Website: apple-inc
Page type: customer-info-address
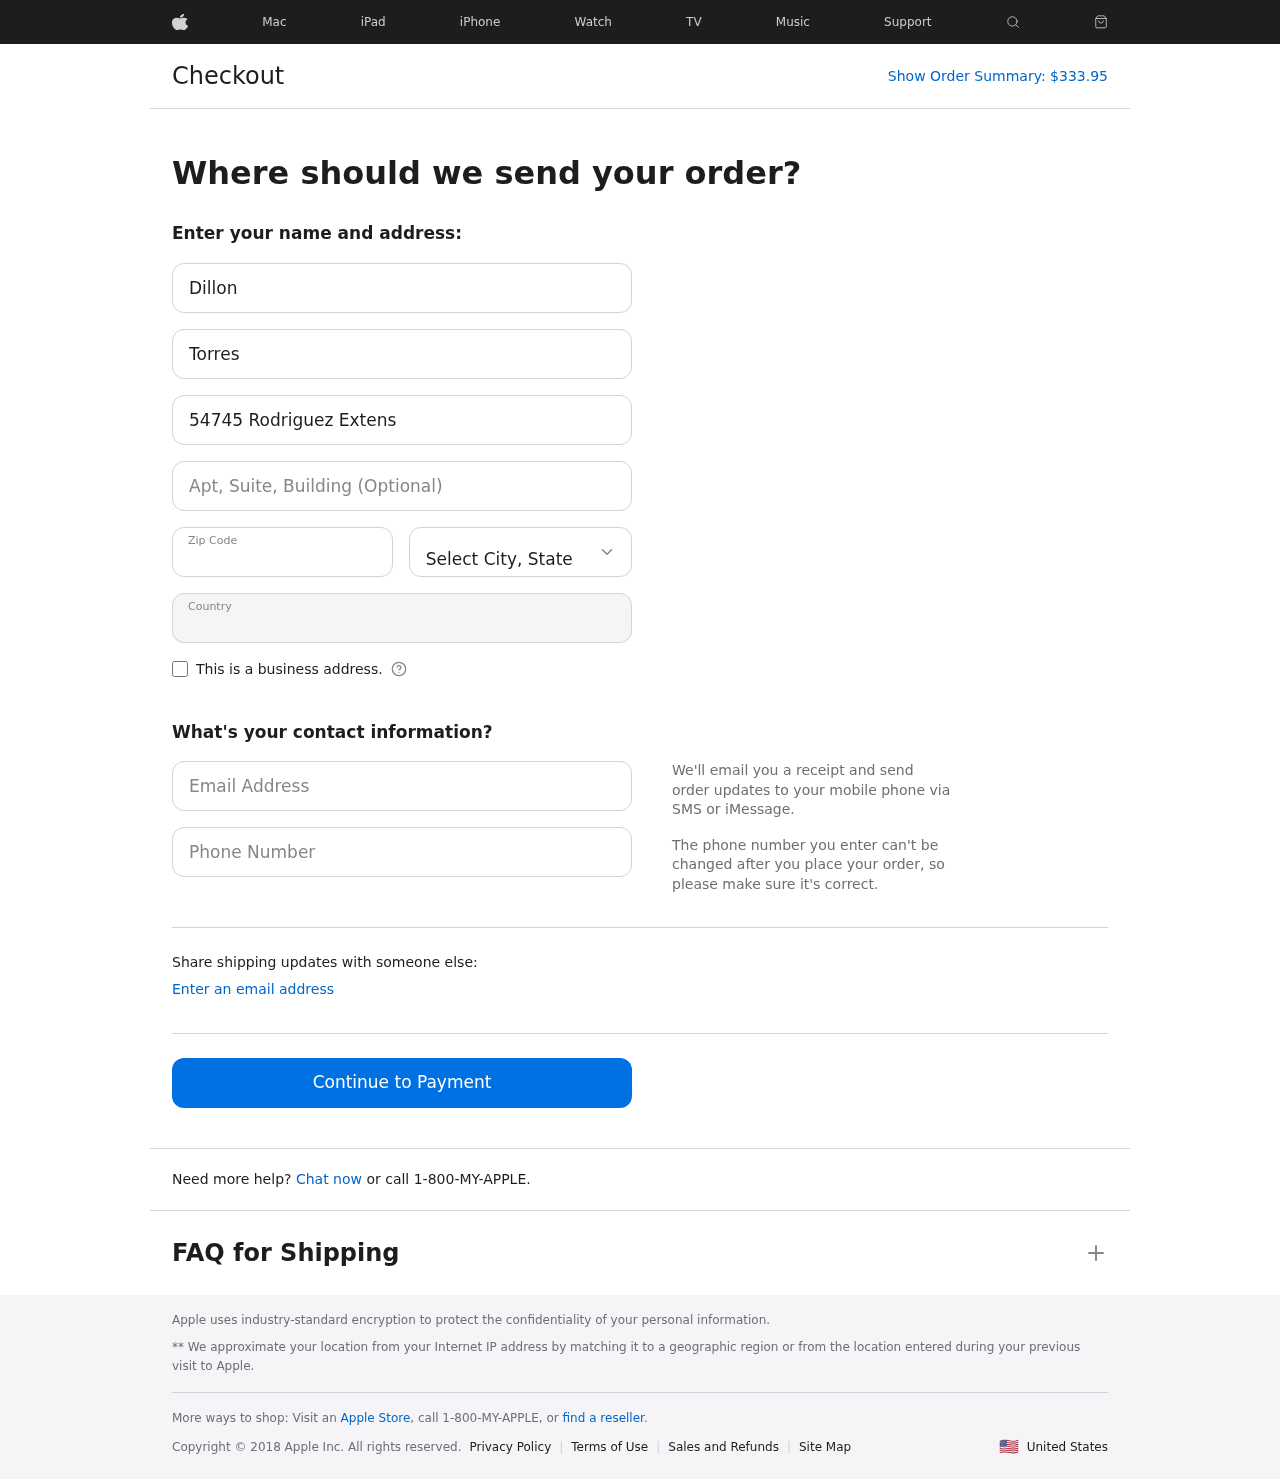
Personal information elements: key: PII_CITY_STATE
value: Santiagoville, MH
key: PII_COUNTRY
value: United States
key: PII_EMAIL
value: dillon.torres@hotmail.com
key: PII_FIRSTNAME
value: Dillon
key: PII_LASTNAME
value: Torres
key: PII_PHONE
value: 8977805160
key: PII_POSTCODE
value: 11725
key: PII_STREET
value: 54745 Rodriguez Extensions Apt. 557
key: PII_STREET2
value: Suite 039
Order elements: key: ORDER_TOTAL
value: $333.95